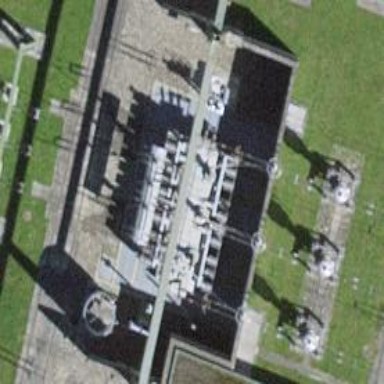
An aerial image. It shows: Transformer is shown.